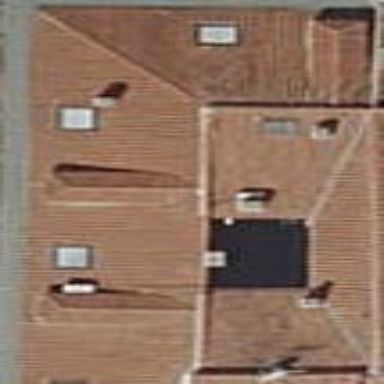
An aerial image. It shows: Brown-roofed apartment building.